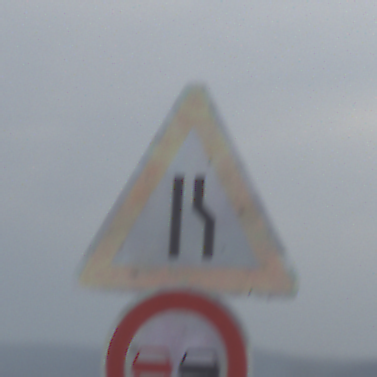
Verkehrszeichen: EinseitigVerengteFahrbahnRechts
Zusatzzeichen unten: Ueberholverbot
Umgebung: Outdoor, Nature
Tageszeit: Midday
Wetter: PartlyCloudy
Licht: Natural
Jahreszeit: NotSpecified
Kontrast: LowContrast